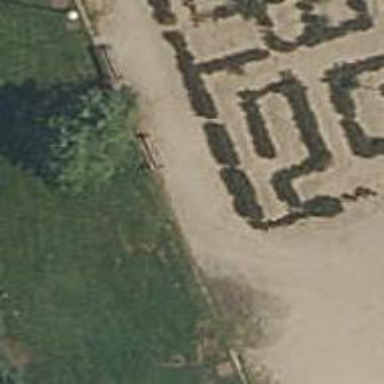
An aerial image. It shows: Brown bench.